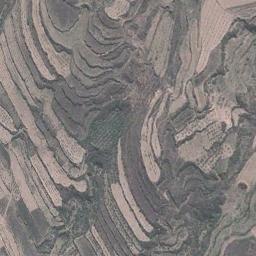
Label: terrace